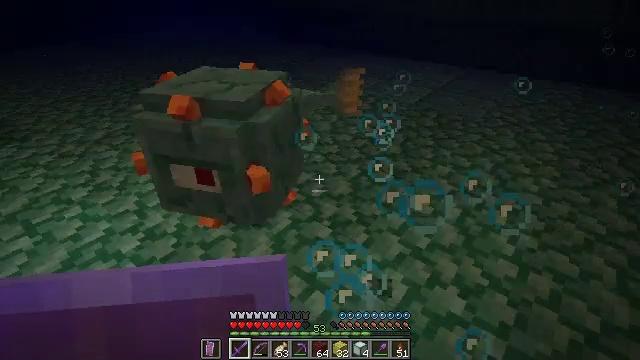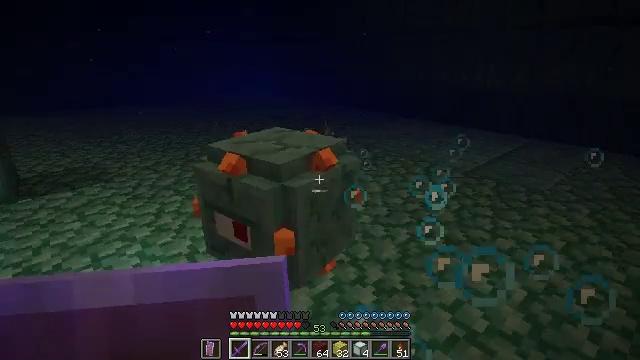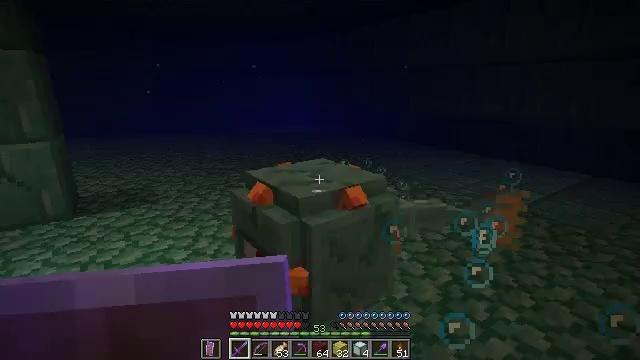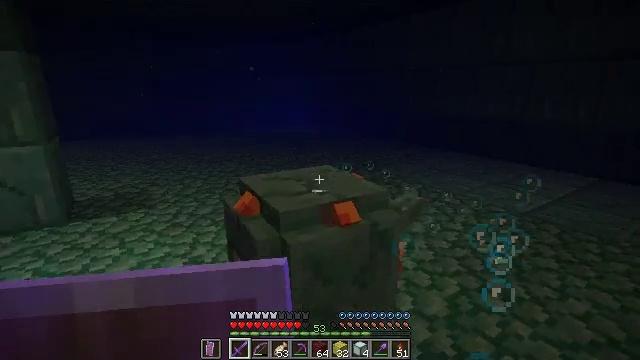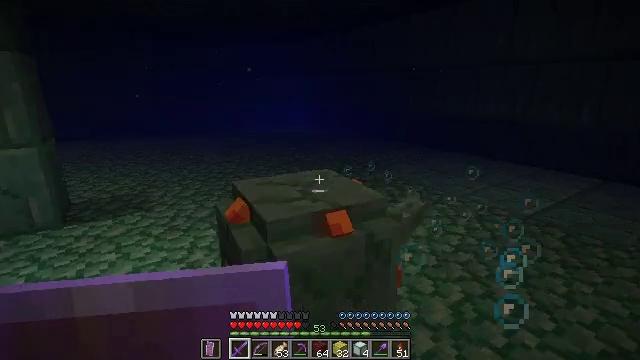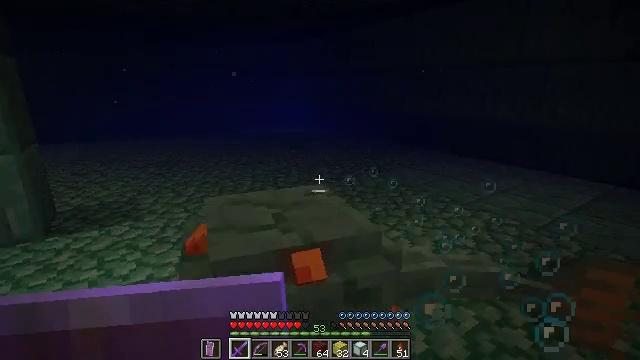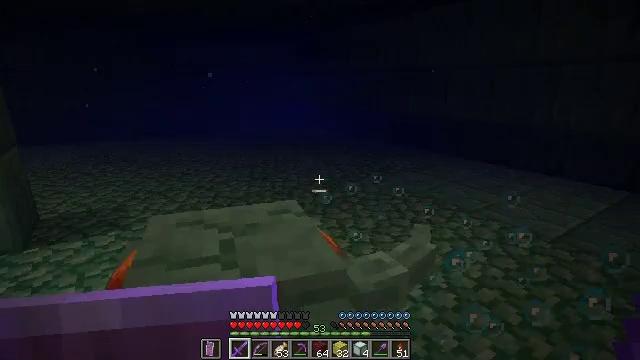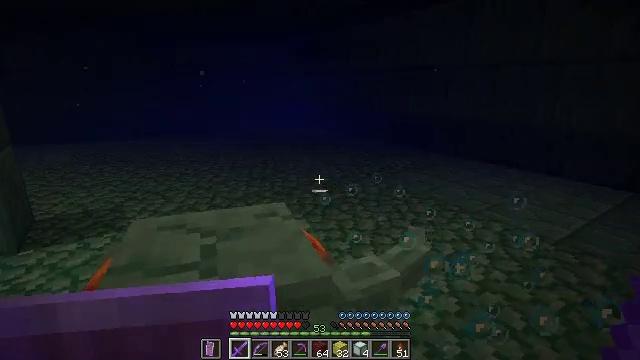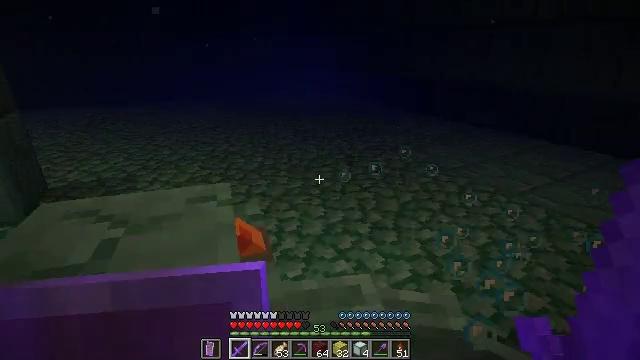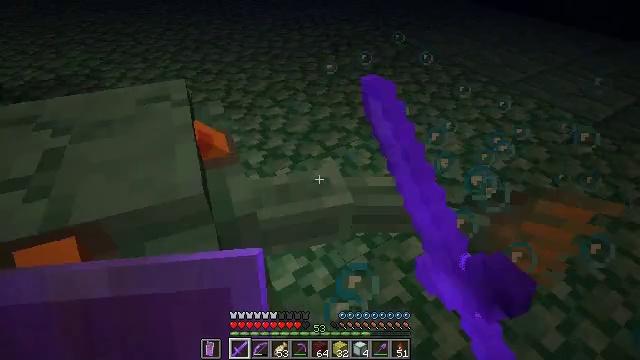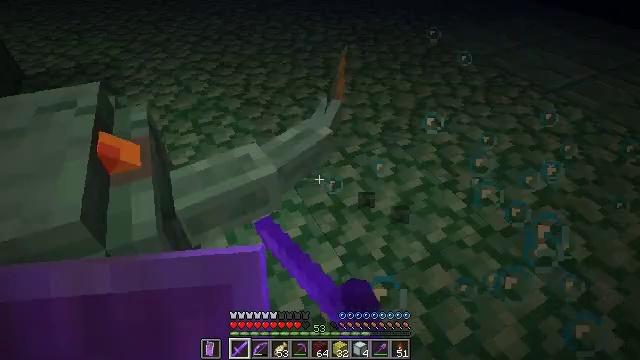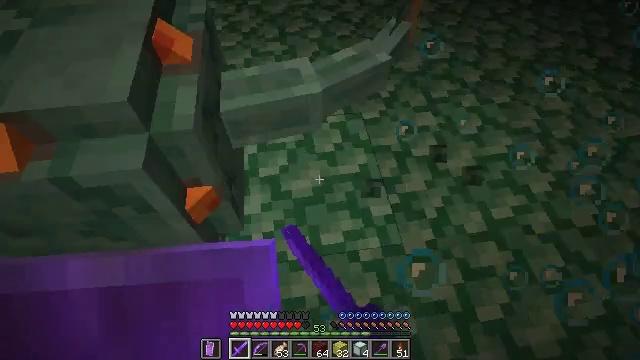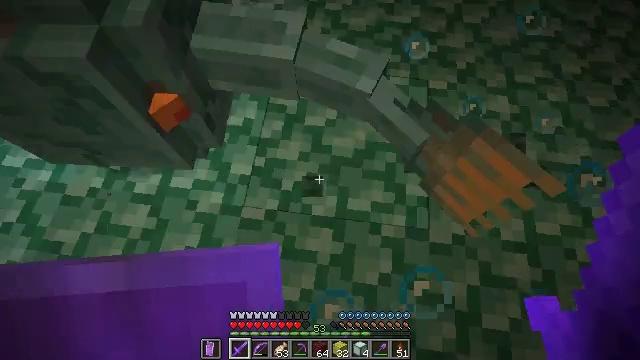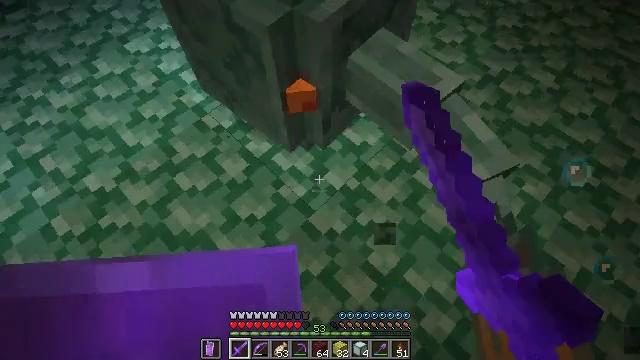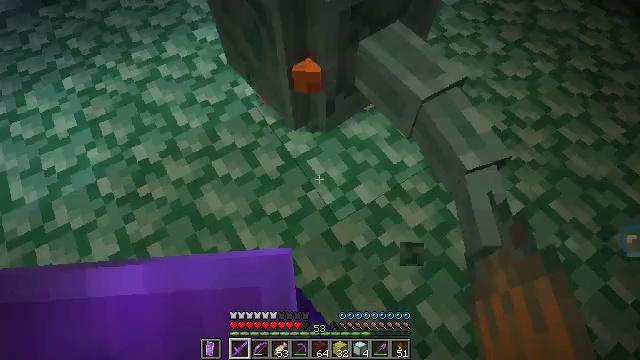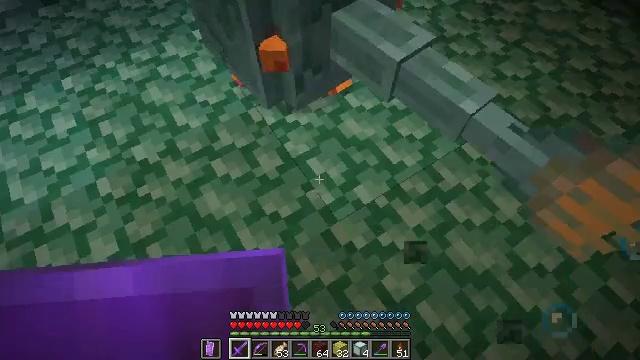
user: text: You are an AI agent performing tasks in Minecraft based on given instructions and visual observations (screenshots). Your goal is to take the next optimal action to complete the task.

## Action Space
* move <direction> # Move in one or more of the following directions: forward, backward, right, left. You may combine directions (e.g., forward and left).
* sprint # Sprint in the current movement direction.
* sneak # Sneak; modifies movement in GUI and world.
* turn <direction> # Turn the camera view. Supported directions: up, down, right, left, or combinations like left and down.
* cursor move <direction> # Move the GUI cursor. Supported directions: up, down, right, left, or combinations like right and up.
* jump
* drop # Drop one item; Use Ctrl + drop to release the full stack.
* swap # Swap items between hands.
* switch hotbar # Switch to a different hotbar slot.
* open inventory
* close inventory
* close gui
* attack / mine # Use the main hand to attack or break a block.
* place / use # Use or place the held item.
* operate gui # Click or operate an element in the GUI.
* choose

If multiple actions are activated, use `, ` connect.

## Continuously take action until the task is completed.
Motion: motion action
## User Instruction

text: Combat the guardian.
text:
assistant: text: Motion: turn left and up
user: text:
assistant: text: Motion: move forward, turn left and up
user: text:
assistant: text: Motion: move forward
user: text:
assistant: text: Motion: move forward
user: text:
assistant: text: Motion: move forward
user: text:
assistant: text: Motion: move forward
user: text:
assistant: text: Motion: move forward
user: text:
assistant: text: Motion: move forward, turn left and down, attack / mine
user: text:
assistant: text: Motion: move forward, turn right and down, attack / mine
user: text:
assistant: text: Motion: turn left and down, attack / mine
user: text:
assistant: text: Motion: turn left and down, attack / mine
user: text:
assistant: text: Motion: turn left and down, attack / mine
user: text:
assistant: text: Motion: turn left and up
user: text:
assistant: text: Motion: turn left and up
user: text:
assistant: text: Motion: no_op
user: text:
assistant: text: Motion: turn left and up
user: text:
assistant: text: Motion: turn left and up
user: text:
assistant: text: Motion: turn up
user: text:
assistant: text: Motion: move forward, turn up
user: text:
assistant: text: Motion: move forward, turn right and up
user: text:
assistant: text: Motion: move forward, turn right and up
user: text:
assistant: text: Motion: move forward, turn left and up
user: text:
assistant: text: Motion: move forward, turn left and up
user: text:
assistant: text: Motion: move forward, turn left and up
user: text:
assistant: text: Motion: move forward, turn left and down
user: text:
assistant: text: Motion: move forward
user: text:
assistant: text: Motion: move forward, turn left
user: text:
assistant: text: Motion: move forward, turn left and down
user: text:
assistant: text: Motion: move forward, turn left and down, attack / mine
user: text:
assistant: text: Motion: move forward, turn left and down, attack / mine